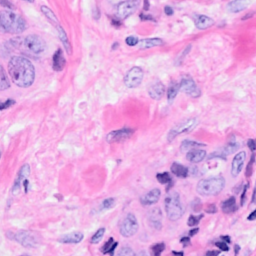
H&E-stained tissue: Breast